Interaction volume radius: 5 \u00c5
Interaction volume height: 20 \u00c5
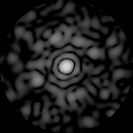
Disorder parameter: 0.82